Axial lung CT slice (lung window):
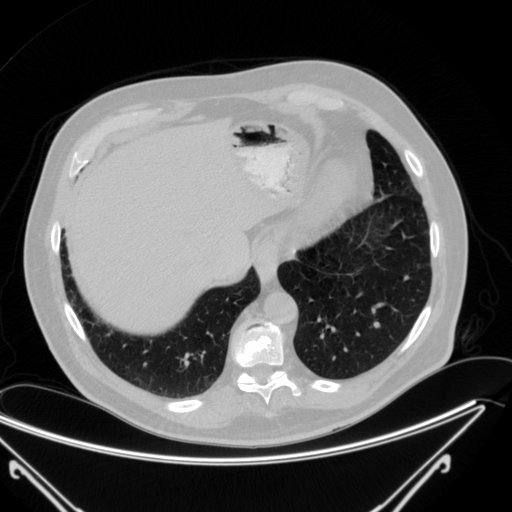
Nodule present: no